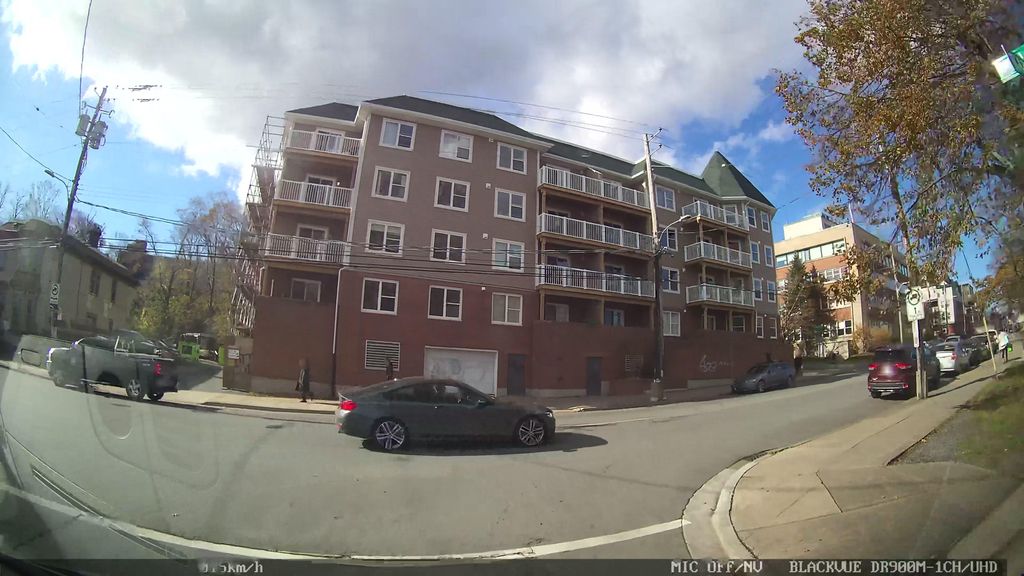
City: halifax